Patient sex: F
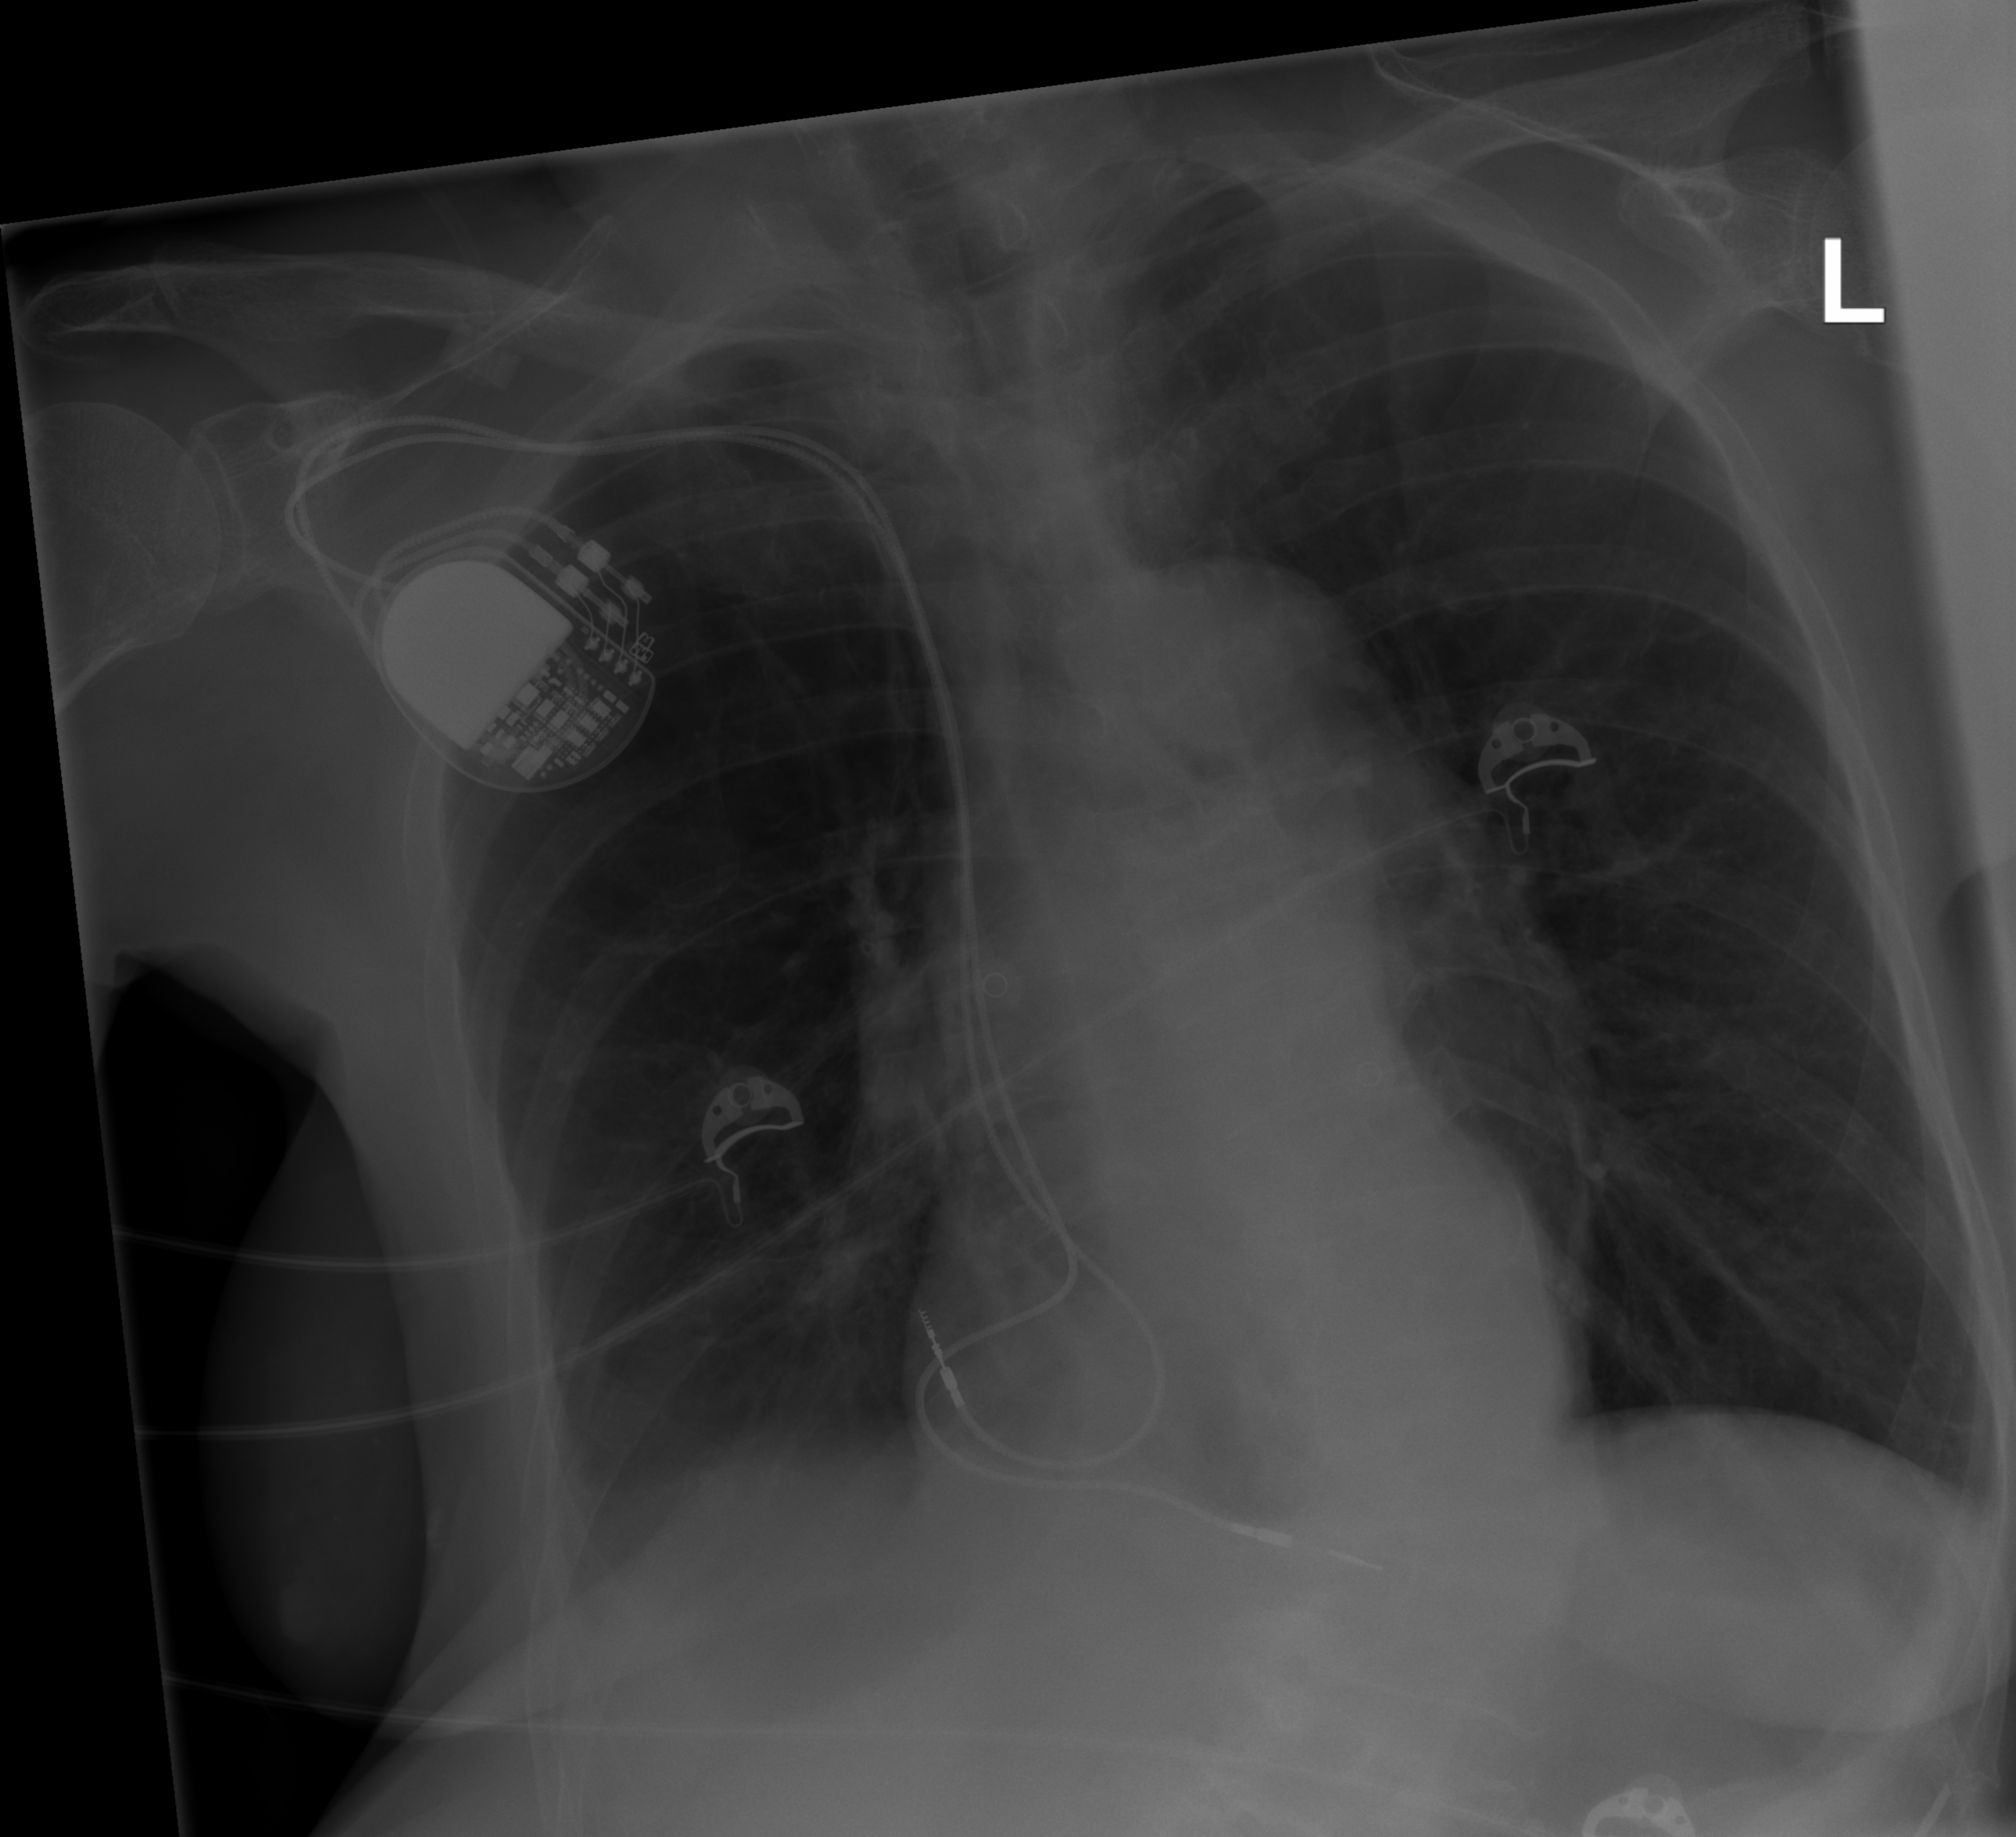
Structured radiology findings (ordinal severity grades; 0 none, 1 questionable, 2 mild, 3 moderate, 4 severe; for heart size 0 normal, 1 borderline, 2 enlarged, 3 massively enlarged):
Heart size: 0
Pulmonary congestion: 0
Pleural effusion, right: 1
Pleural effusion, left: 0
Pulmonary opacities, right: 0
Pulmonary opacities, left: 0
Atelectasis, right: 2
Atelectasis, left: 0